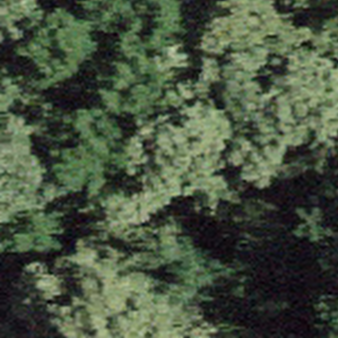
Label: other